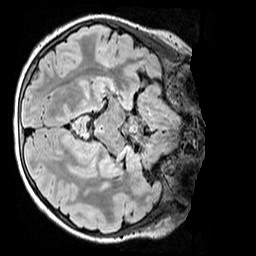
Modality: FLAIR
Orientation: axial
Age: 10
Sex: female
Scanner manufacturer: siemens
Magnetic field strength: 3 T
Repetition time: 5 s
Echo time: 0.388 s